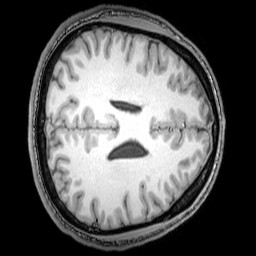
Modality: T1w
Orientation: axial
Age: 24
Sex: male
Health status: healthy
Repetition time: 0.081 s
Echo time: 0.037 s